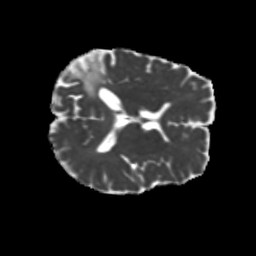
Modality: MD
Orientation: axial
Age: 39
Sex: female
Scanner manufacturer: siemens
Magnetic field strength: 3 T
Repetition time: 5.25 s
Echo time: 0.08 s